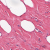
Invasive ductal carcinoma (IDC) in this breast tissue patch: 0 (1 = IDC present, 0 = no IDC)